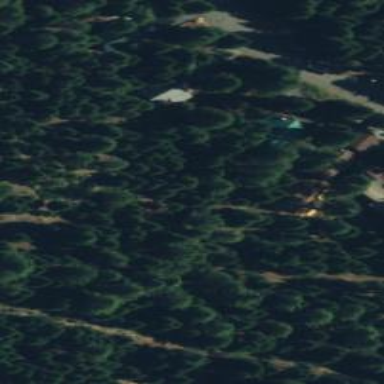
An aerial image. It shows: Woodland with evergreen needle-leaved trees.